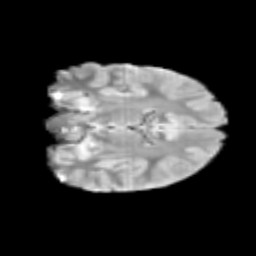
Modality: T2w
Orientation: coronal
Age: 12
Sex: male
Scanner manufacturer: siemens
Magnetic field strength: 3 T
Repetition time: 3.8 s
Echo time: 0.07 s